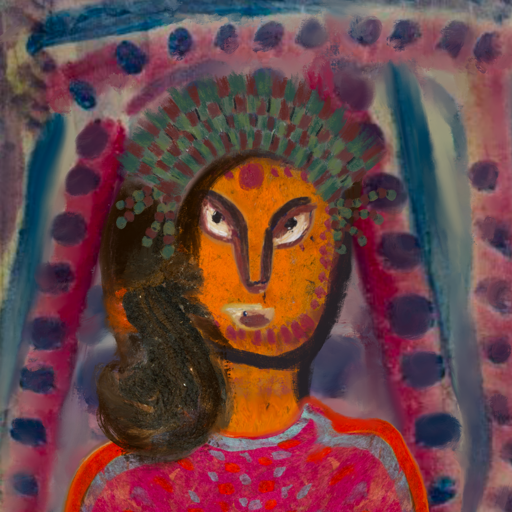
Background: HillGirl, Head And Neck Front: Doll, Face Front: After_Raid, Bust: Sisters, Hair Front: Gypsy_Queen, Head Accessory: After_Raid_Crown, Second Necklace: Blank, Necklace: Blank, Baby: Blank